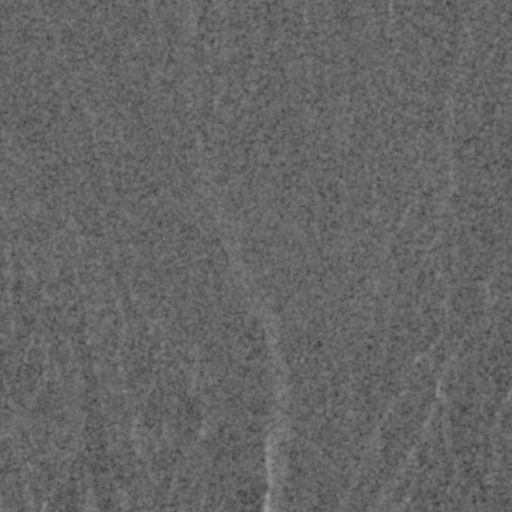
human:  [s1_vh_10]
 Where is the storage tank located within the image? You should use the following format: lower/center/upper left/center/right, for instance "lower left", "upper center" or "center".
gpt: The storage tank is located in the lower center of the image.
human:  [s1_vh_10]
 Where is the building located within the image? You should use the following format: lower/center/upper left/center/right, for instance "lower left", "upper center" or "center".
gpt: The building is located in the lower center of the image.
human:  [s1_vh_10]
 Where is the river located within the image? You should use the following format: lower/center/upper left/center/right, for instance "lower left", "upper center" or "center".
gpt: The river is located in the left of the image.
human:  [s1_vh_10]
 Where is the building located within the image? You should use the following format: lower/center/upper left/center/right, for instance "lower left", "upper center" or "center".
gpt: The building is located in the lower center of the image.
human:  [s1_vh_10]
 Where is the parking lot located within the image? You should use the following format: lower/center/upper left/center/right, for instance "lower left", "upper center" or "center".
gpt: There is no parking lot in the image.

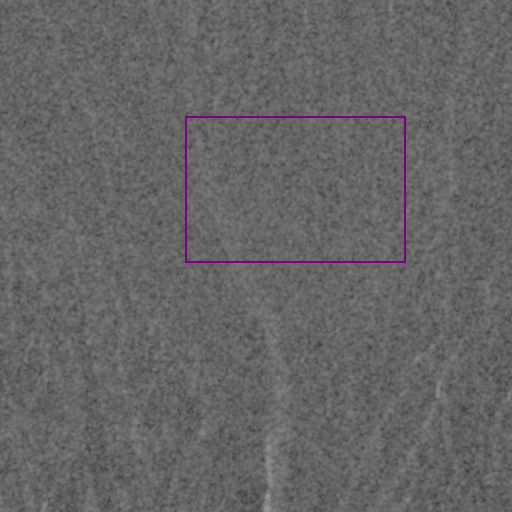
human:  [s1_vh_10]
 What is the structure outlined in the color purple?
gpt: There is no purple outline.
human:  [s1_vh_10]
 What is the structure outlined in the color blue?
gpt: There is no structure outlined in blue.